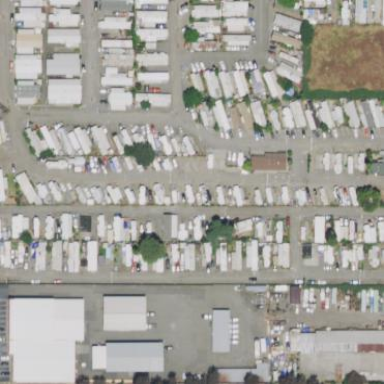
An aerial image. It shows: Residential area designated as trailer park.